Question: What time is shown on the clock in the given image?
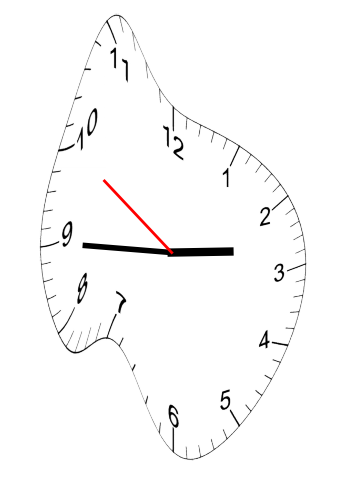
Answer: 02:44:50